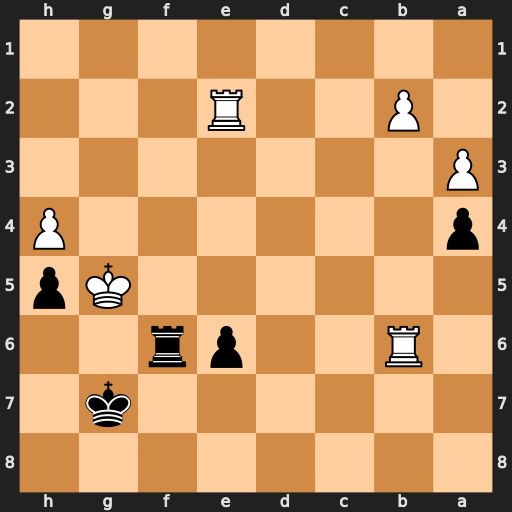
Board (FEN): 8/6k1/1R2pr2/6Kp/p6P/P7/1P2R3/8
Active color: b
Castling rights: -
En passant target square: -
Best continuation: Rf5#